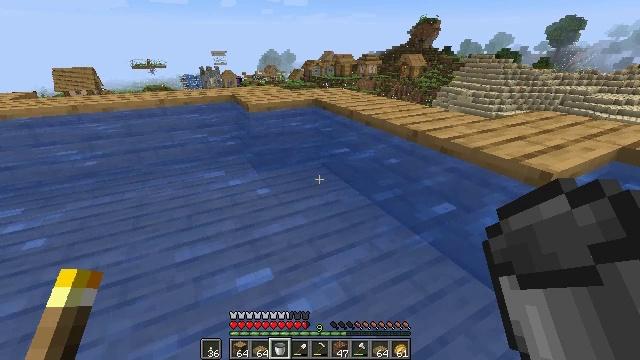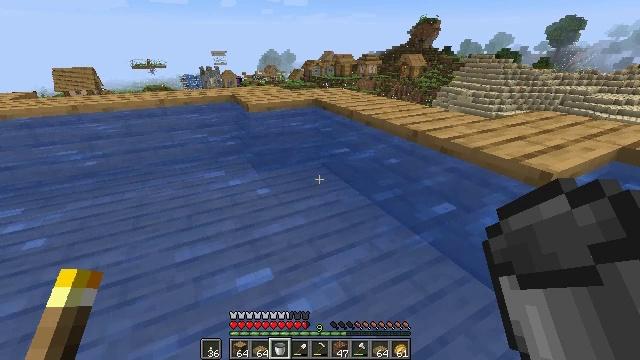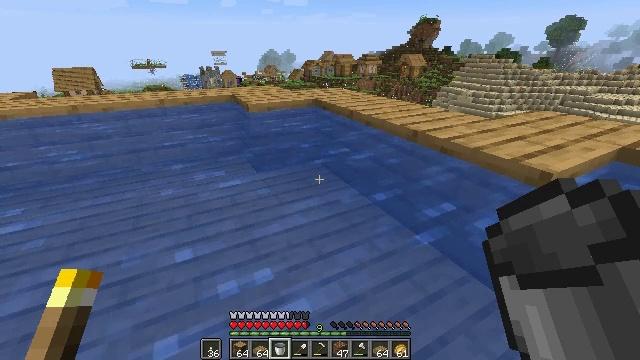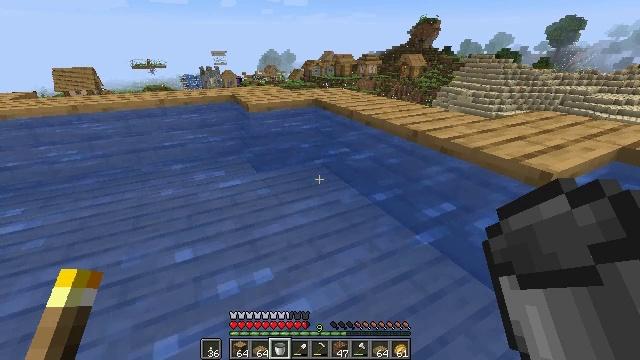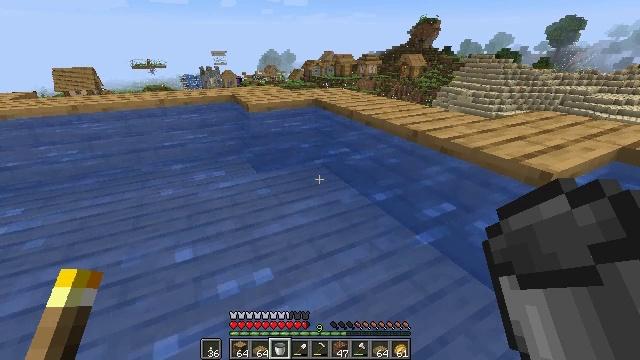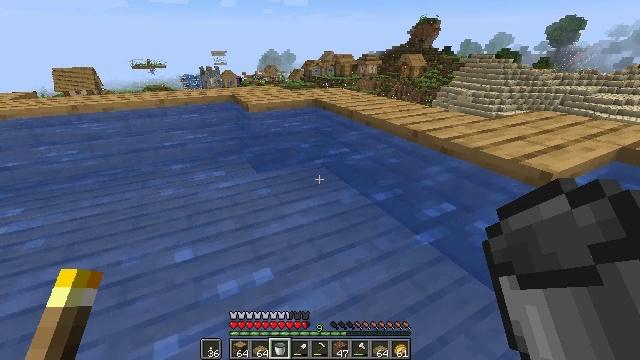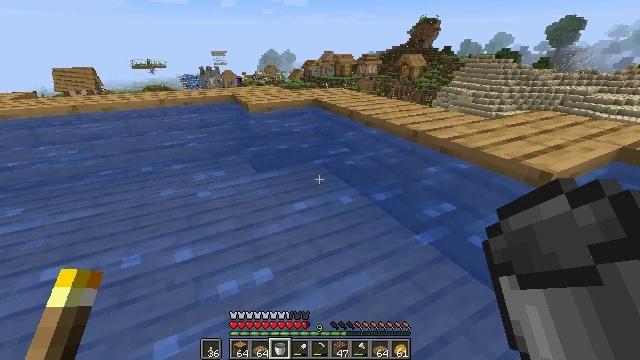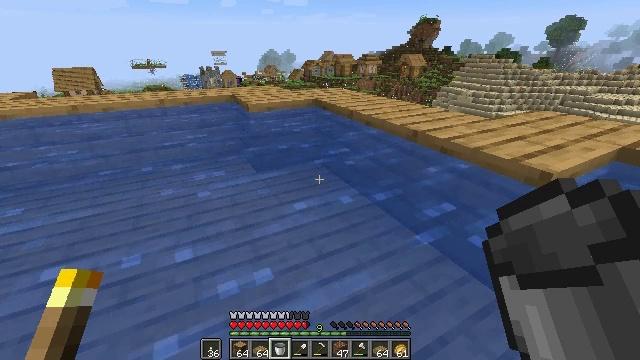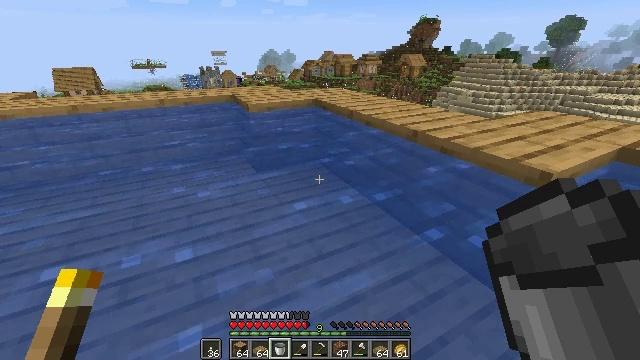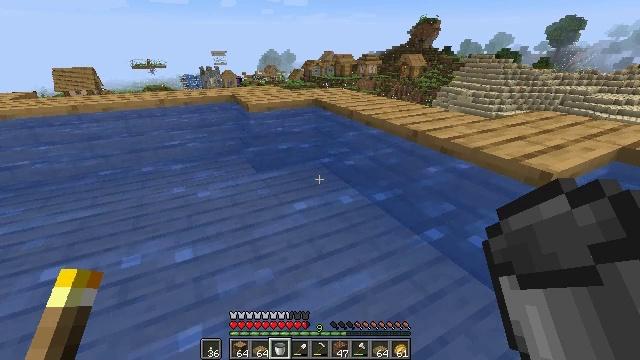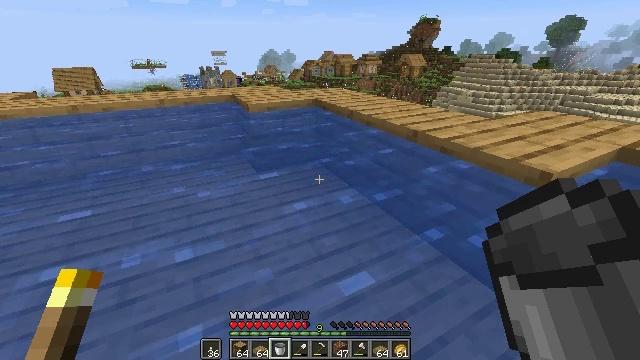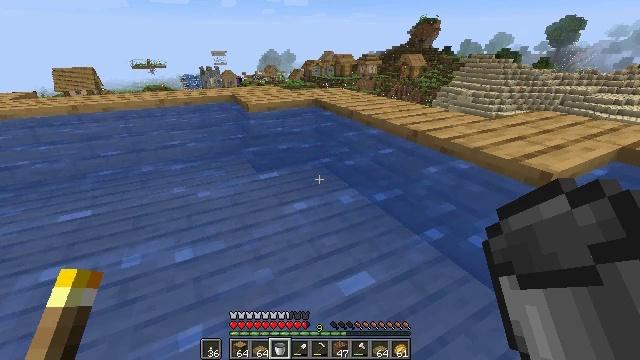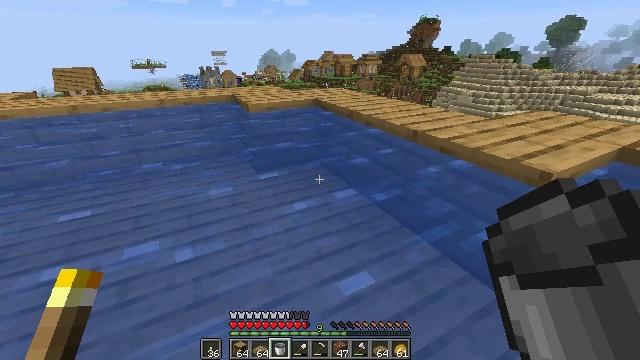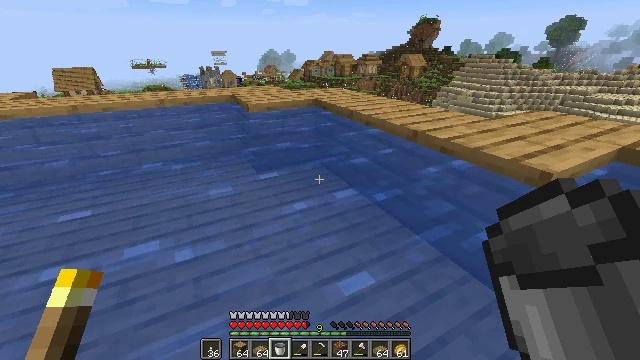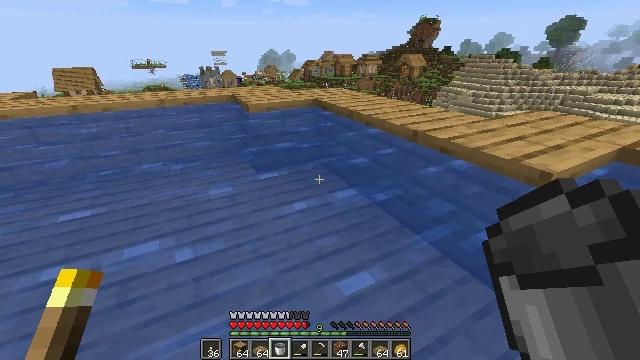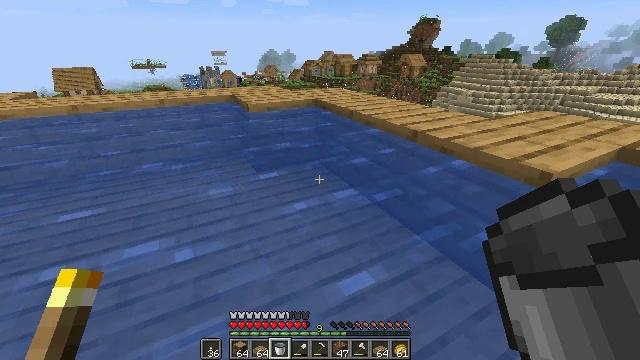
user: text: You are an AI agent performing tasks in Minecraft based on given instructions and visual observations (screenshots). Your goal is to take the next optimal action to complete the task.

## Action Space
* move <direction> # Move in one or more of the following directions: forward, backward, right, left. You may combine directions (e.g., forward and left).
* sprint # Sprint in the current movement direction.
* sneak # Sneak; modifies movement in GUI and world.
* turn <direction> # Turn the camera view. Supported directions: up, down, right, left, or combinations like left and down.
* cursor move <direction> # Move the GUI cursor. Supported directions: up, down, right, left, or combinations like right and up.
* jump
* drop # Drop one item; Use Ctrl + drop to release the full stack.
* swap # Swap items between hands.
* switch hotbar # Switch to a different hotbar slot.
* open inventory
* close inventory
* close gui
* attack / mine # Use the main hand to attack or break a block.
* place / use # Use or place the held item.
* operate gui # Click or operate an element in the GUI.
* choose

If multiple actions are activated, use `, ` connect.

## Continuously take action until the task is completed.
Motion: motion action
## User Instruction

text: Reclaim the oak slab from a structure.
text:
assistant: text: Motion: no_op
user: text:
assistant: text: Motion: no_op
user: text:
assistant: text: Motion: no_op
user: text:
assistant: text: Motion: no_op
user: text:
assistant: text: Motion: no_op
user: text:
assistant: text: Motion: no_op
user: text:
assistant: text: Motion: no_op
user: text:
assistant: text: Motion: no_op
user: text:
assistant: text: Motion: no_op
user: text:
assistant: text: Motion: no_op
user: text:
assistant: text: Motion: no_op
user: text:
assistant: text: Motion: no_op
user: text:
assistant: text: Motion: no_op
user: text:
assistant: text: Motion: no_op
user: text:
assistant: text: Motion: no_op
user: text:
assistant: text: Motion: no_op
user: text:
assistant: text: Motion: no_op
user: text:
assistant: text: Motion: no_op
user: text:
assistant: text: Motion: no_op
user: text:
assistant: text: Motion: no_op
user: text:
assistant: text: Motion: no_op
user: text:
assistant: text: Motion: no_op
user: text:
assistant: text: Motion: no_op
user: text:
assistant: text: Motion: no_op
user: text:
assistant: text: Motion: no_op
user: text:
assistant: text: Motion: no_op
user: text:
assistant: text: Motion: no_op
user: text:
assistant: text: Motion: no_op
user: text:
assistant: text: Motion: no_op
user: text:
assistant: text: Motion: no_op